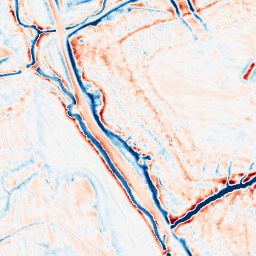
Category: edge_preserving
Decomposition family: bilateral
Decomposition parameters: d: 15
sigma_color: 100
sigma_space: 150
Upsampling method: bicubic_16x
Upsampling parameters: scale: 16
Upsampling scale: 16